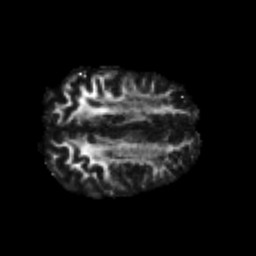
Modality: FA
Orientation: axial
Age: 43
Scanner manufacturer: philips
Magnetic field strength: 3 T
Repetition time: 8.536 s
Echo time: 0.1273 s